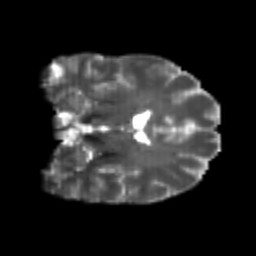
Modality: T2w
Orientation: coronal
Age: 24
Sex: male
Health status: healthy
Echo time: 0.074 s